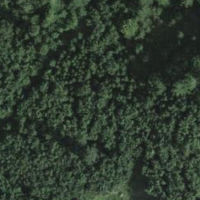
EUNIS habitat code: 41
Species observed at this site:
Mercurialis perennis